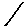
Label: line